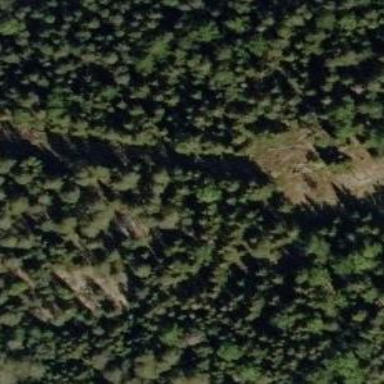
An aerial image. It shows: Forest area.